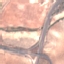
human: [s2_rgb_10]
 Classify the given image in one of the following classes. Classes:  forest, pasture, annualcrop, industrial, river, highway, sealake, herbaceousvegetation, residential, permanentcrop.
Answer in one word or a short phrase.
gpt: Highway